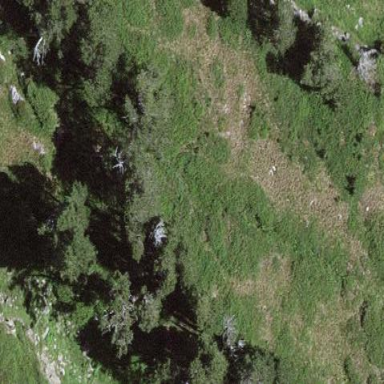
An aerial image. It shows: Patch of scrub vegetation.